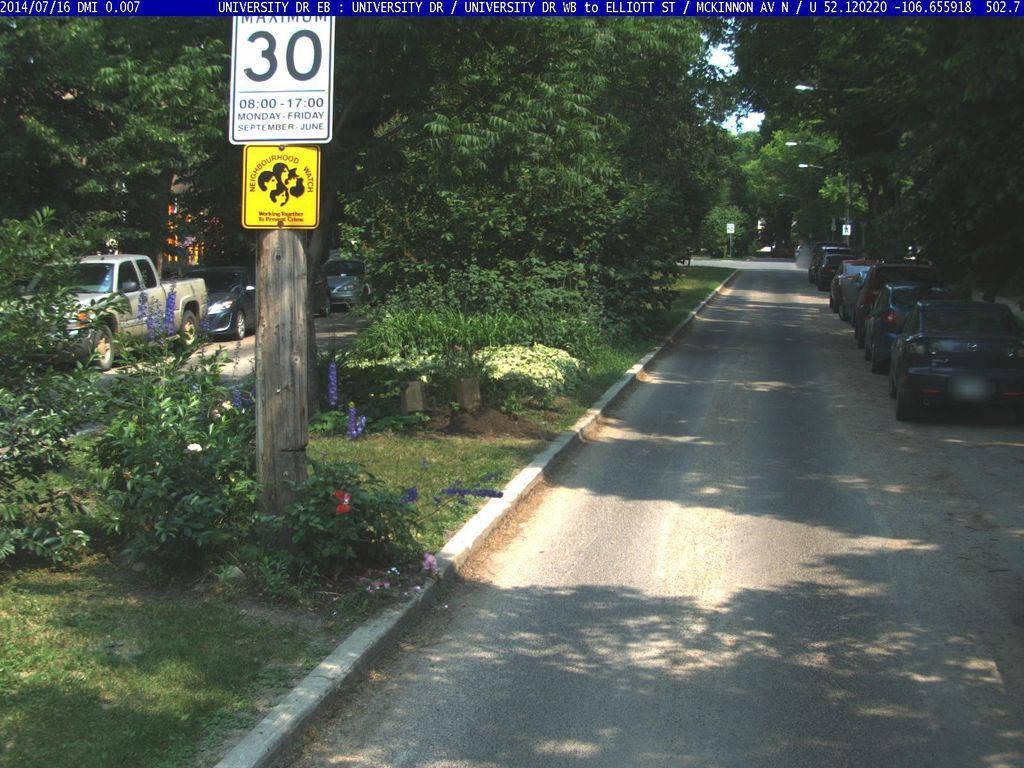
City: saskatoon